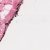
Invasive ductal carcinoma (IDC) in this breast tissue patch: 0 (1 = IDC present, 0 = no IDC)